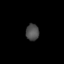
Tissue: lung
Cell type: T cells
Senescence score: 0.1454
Nuclear area (px): 215
Mean DAPI intensity: 76.86